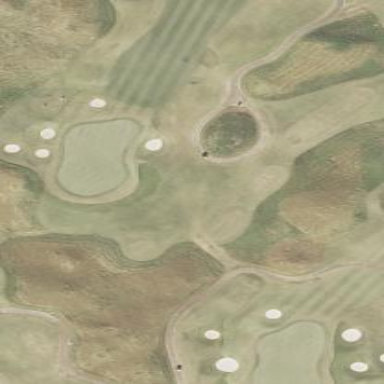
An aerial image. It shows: Rough area on grassy golf course.